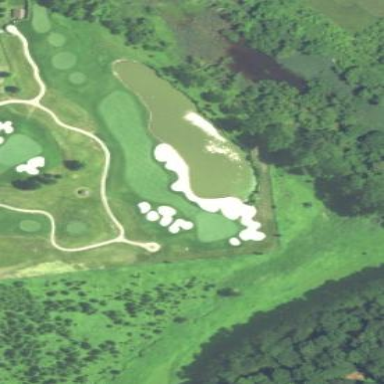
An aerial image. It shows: Sand bunker on golf course.